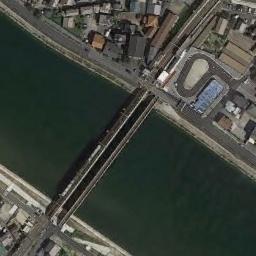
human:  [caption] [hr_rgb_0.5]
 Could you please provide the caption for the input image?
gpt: Two parallel bridges connect the land on both sides of the turquoise water, With many buildings and roads on the land .

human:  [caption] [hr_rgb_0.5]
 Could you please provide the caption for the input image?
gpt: There is a bridge over the river between many buildings .

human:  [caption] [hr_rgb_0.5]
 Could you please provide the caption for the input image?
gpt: A bridge built on a dark green river and some buildings arranged neatly on both sides of the river .

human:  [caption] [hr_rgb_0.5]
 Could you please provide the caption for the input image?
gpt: A bridge connects the residential areas on both sides of the strait .

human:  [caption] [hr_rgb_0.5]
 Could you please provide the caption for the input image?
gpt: There are many buildings beside the bridge .